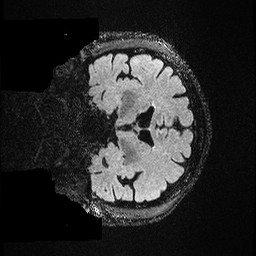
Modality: FLAIR
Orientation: coronal
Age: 64
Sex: male
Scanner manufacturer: ge
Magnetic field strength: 3 T
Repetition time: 4.802 s
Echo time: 0.117 s